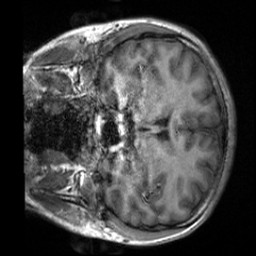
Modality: T1w
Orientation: coronal
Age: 21
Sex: female
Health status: healthy
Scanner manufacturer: siemens
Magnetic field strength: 3 T
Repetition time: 2 s
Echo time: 0.00232 s